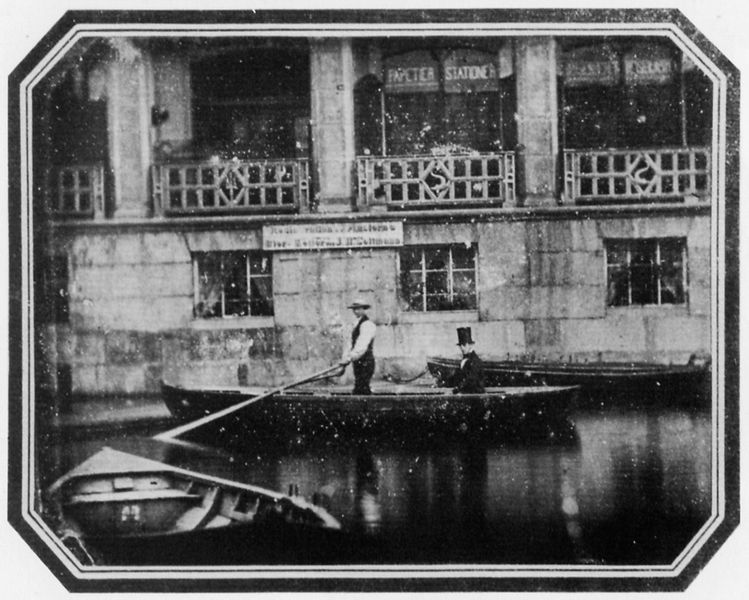
Titel: Kahnparite auf der kleinen Alster. Hamburg
Künstler: Franz Bertram
Standort: Leverkusen
Institution: Agfa-Gevaert Photo-Historama
Schlagwörter: mann, wasser, weiß, fluss, menschen, see, stadt, ufer, elegant, fenster, grau, hintergrund, hut, männer, pfeiler, schwarz, strasse, säule, säulen, gebäude, haus, weg, herren, zylinder, alt, anzug, hemd, architektur, mensch, rahmen, stein, steine, bild, herr, gracht, spiegelung, brüstung, gewässer, gitter, kanal, mantel, sitzend, stehend, zilinder, boot, boote, kahn, paddel, ruder, balkon, schiff, schiffe, schrift, fassade, gasse, geschäft, italien, venedig, zwei, zuschauer, mauer, geschäfte, laden, läden, werbung, rand, kähne, kai, promenade, tafel, strohhut, ruderboot, ruderer, rudern, inschrift, geländer, weste, foto, fotografie, photographie, schild, loggia, hauswand, schwarzweiss, schilder, uniform, matrose, reklame, arkaden, photo, tracht, passagier, ballustrade, firma, achteck, achteckig, canale grande, gondel, gondoliere, gondolieri, palisade, canal grande, gast, schrfit, gondolier, schiler, flusss, herrr, pasage, ylinder, fahrgast, godoliere, gondellieri, anlegestelle, gondole, feenster